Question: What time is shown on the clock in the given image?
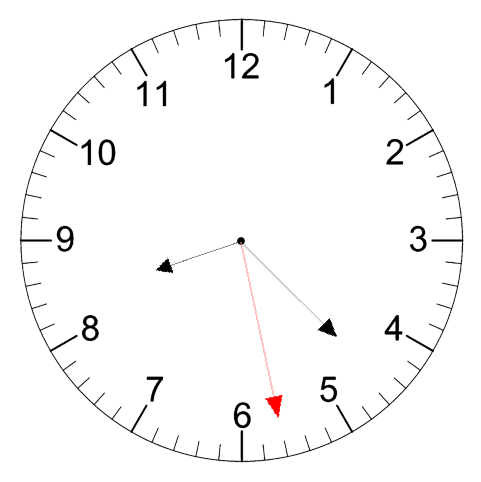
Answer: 08:22:28